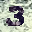
Label: 3